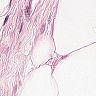
Metastatic tissue present: no